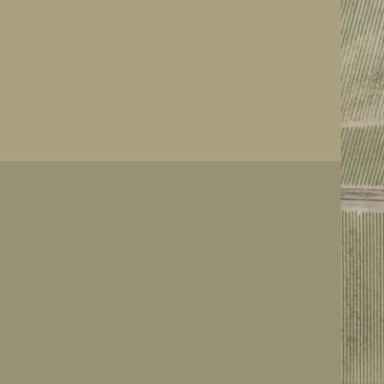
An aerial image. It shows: Vineyard growing grapes.